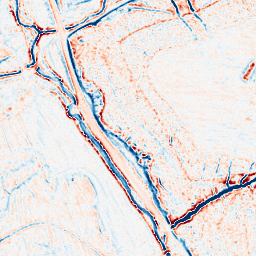
Category: edge_preserving
Decomposition family: bilateral
Decomposition parameters: d: 9
sigma_color: 100
sigma_space: 100
Upsampling method: bilinear
Upsampling parameters: scale: 8
Upsampling scale: 8